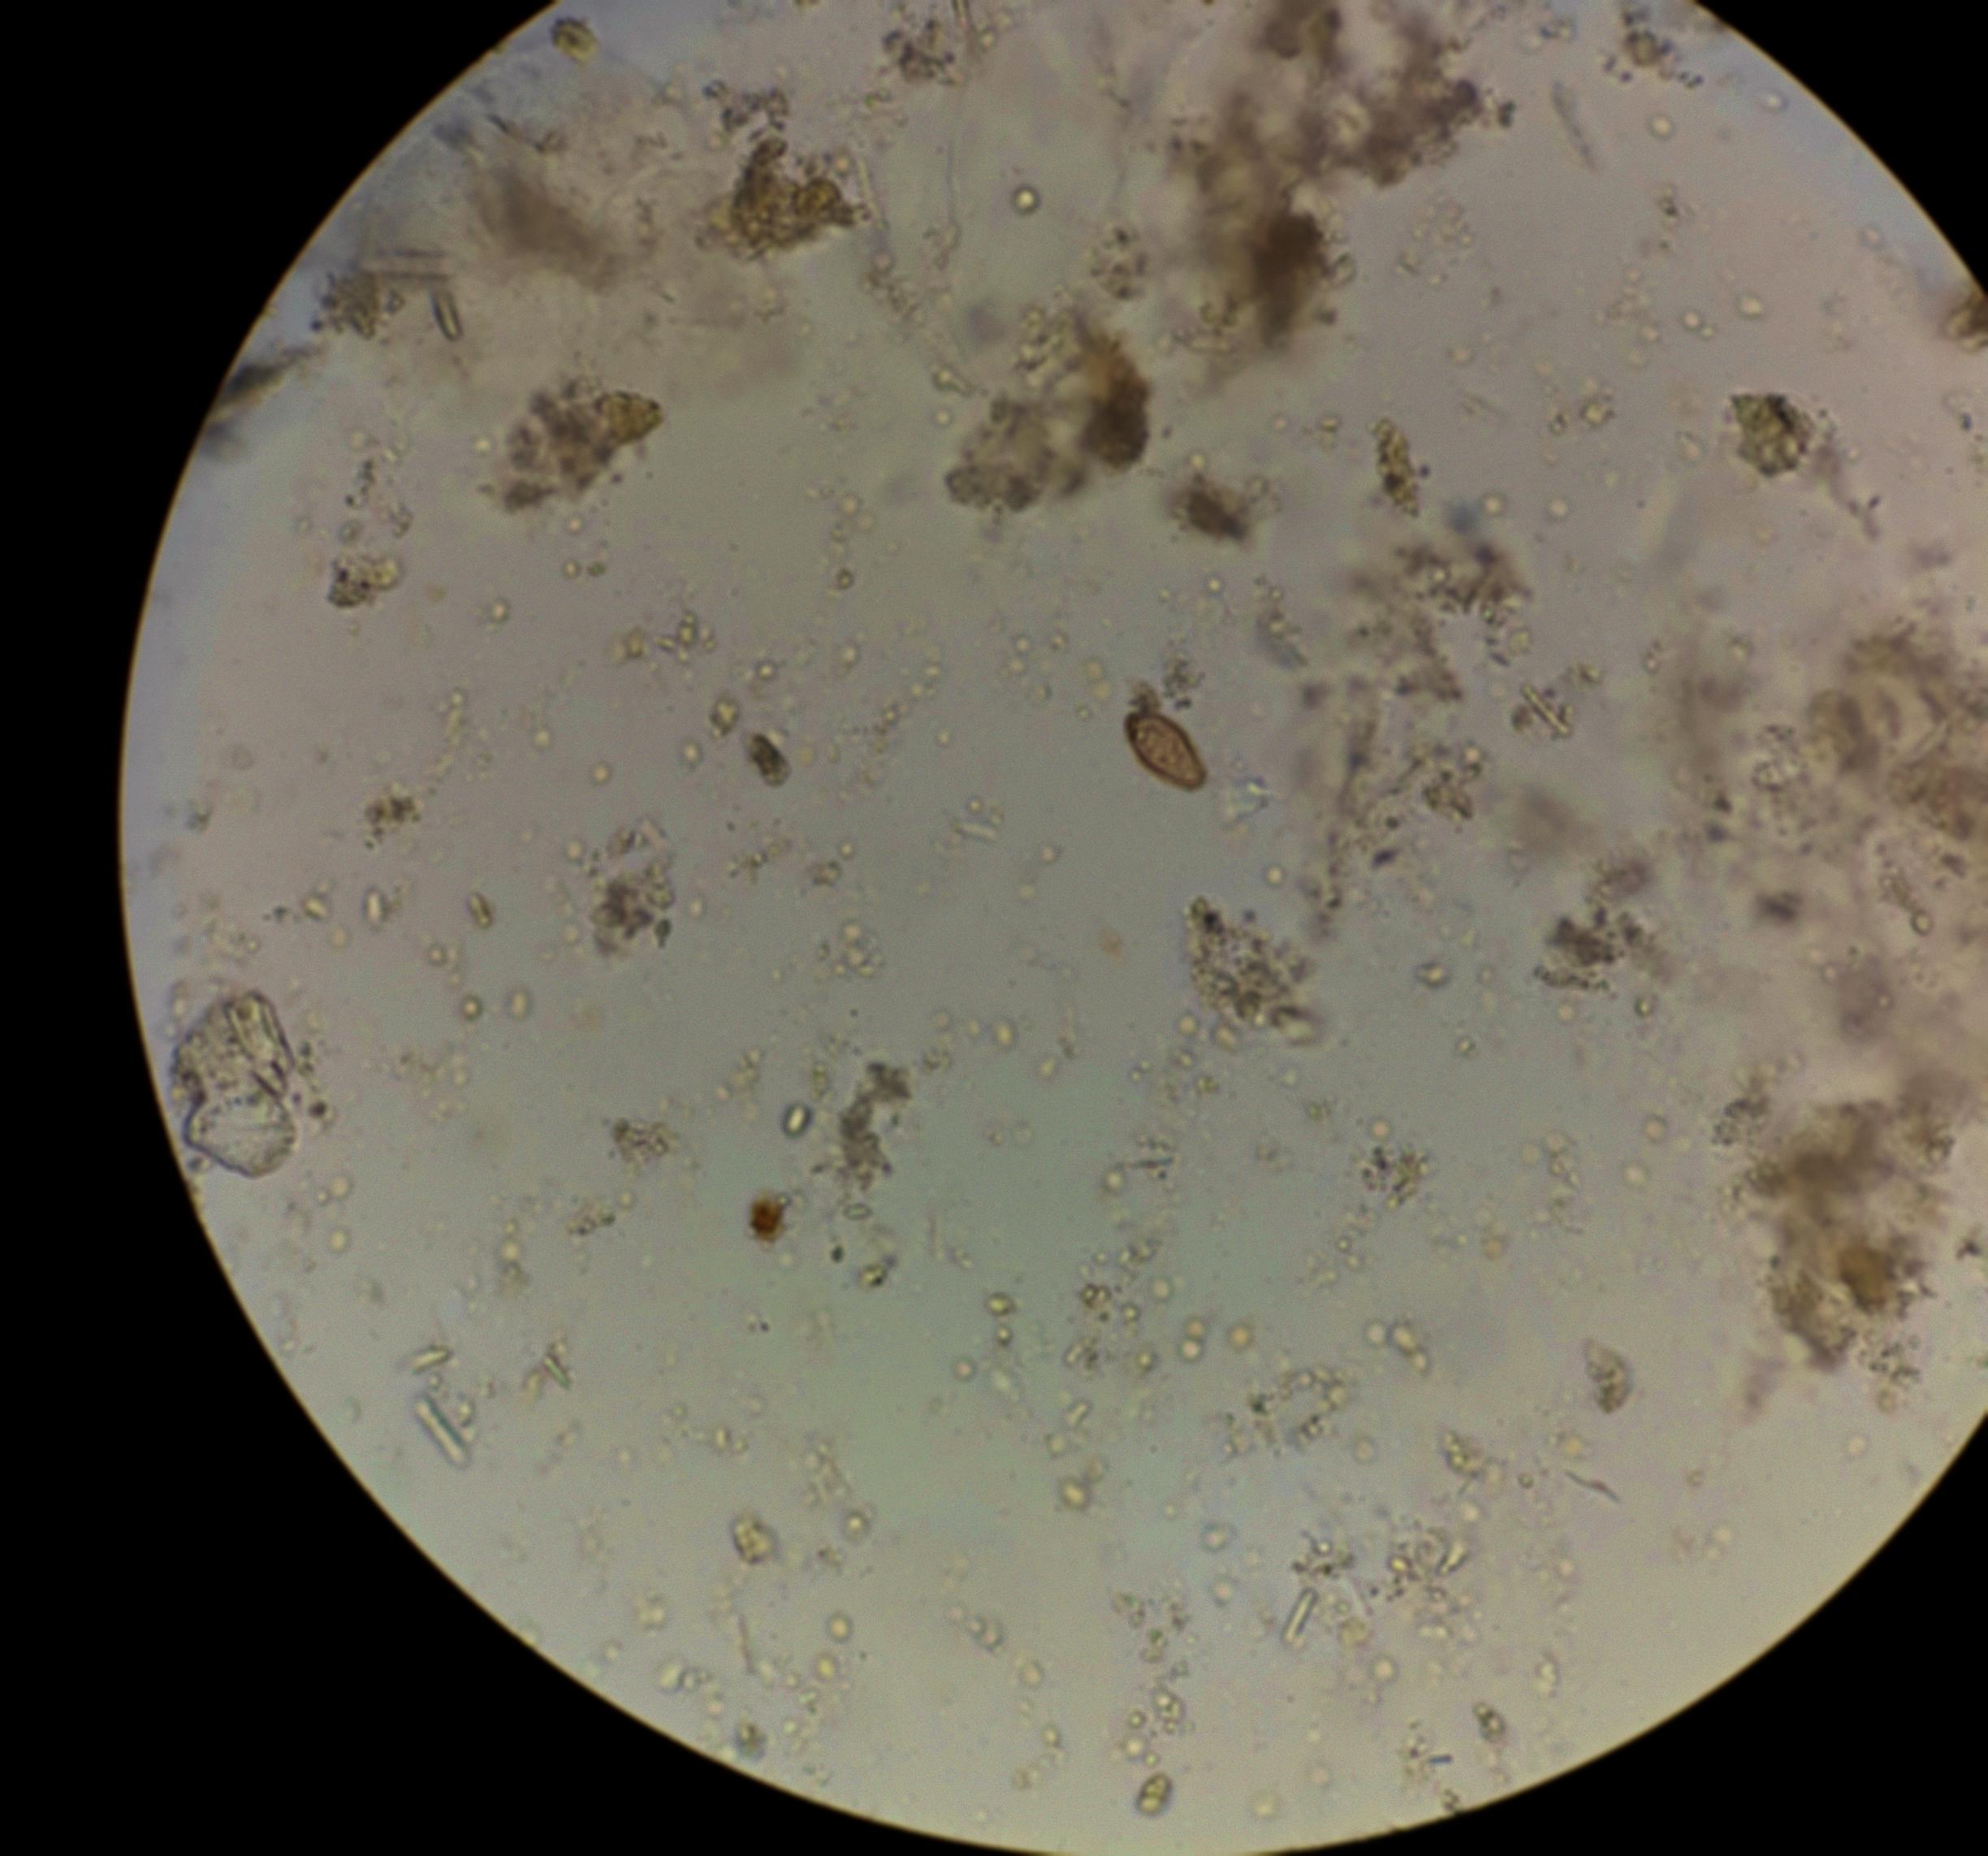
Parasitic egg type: Opisthorchis viverrine